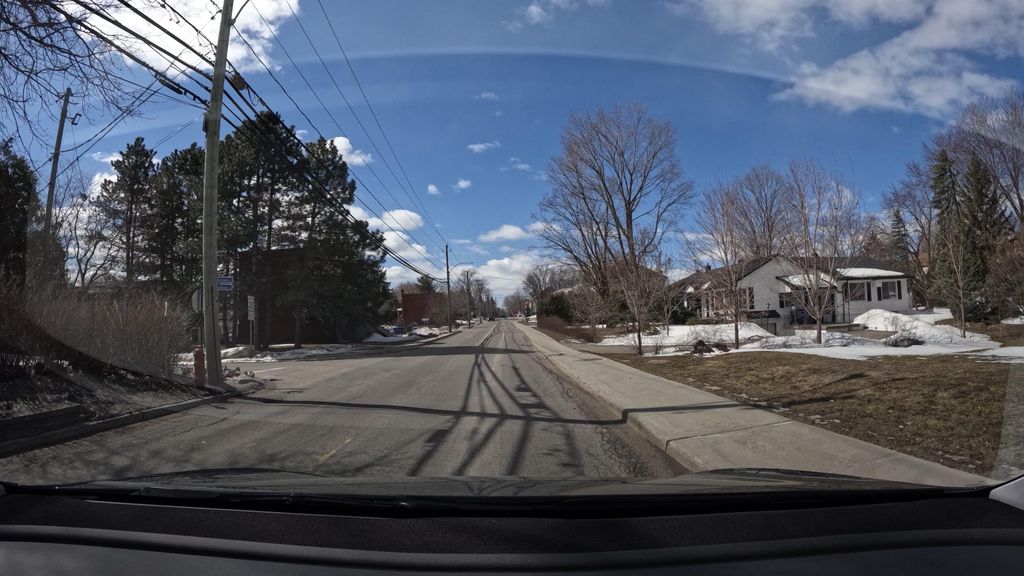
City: montreal